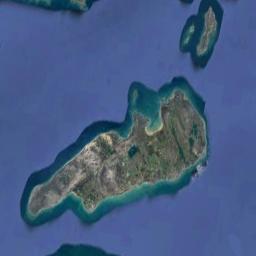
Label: island